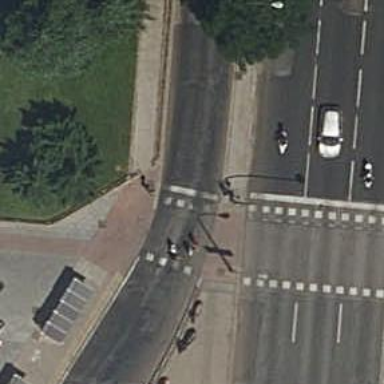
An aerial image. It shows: Road crossing with traffic signals.